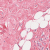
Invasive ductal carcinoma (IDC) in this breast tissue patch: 0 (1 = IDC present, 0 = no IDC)